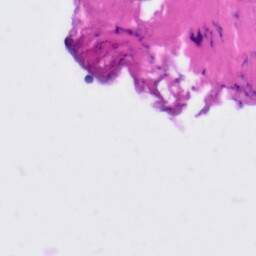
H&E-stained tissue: Tonsil